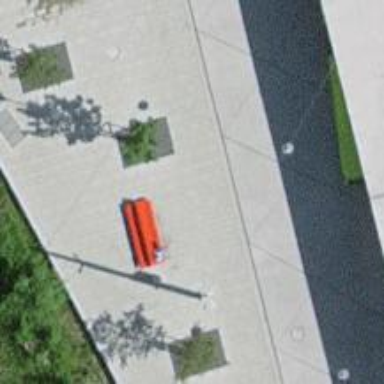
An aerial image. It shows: Red bench.